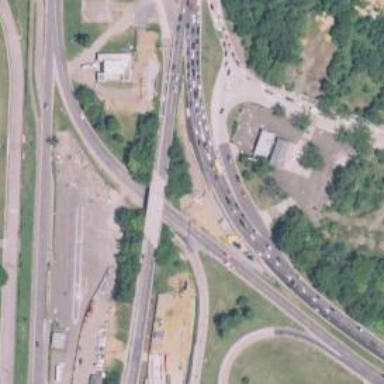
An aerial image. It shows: Motorway link.